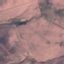
Land use / land cover class: HerbaceousVegetation